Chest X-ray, AP view. Patient: 75 years old, sex F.
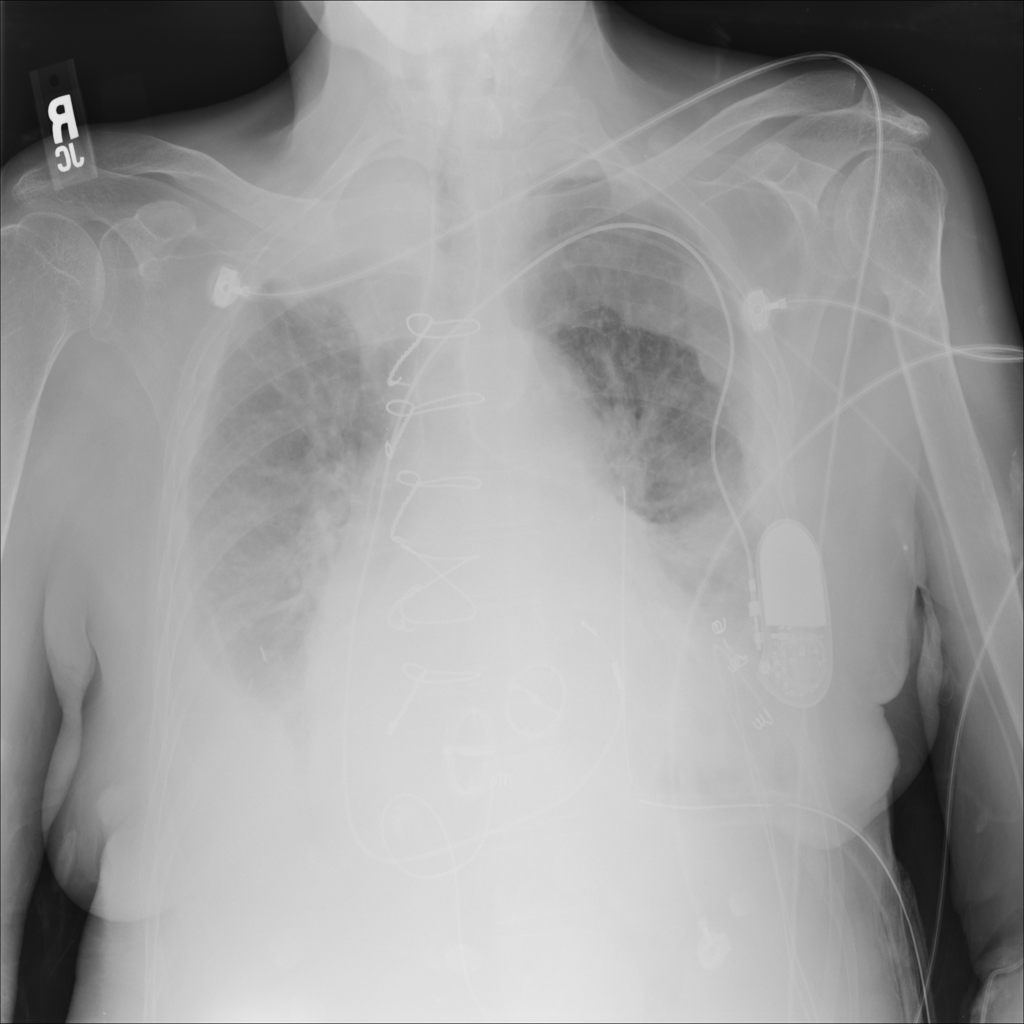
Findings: Cardiomegaly, Consolidation